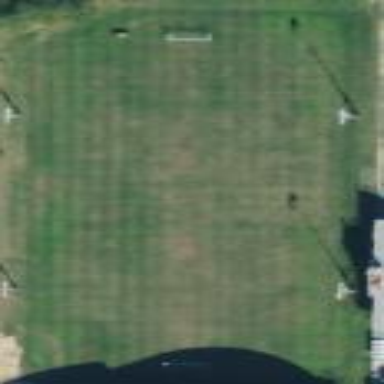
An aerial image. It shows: Soccer pitch for outdoor sports and leisure activities.